【题型】解答题　【知识点】解析几何　【难度】medium
已知点$A(0,-3)$和点$P\left(3,\dfrac{3}{2}\right)$在椭圆$C:\dfrac{x^2}{a^2}+\dfrac{y^2}{b^2}=1(a>b>0)$上

\noindent (1)求椭圆$C$的标准方程及离心率；

\noindent (2)若点$B$为直线$x-2y+6=0$与椭圆$C$的公共点，求$\triangle ABP$的面积.
【解答】
\noindent \textbf{【答案】}(1)$\dfrac{x^2}{12}+\dfrac{y^2}{9}=1$；$e=\dfrac{1}{2}$；

\noindent (2)$\dfrac{27}{2}$或$9$.

\noindent \textbf{【分析】}(1)根据椭圆上两点列方程可得$\begin{cases}a^2=12\\b^2=9\end{cases}$，进而求出$c=\sqrt{3}$，即可求解离心率；

\noindent (2)联立直线$x-2y+6=0$与椭圆的方程，求得点$B$的坐标，进而求出$\triangle ABP$的底和高，代入面积公式求解即可.

\noindent \textbf{【详解】}(1)因为点$A(0,-3)$和点$P\left(3,\dfrac{3}{2}\right)$在椭圆$C:\dfrac{x^2}{a^2}+\dfrac{y^2}{b^2}=1(a>b>0)$上，

\noindent 所以
\(
\begin{cases}
\dfrac{0^2}{a^2}+\dfrac{(-3)^2}{b^2}=1 \\
\dfrac{3^2}{a^2}+\dfrac{\left(\dfrac{3}{2}\right)^2}{b^2}=1
\end{cases}
\)
，解得$\begin{cases}a^2=12\\b^2=9\end{cases}$，即$\begin{cases}a=2\sqrt{3}\\b=3\end{cases}$，所以椭圆的方程为$\dfrac{x^2}{12}+\dfrac{y^2}{9}=1$；

\noindent 所以$c^2=a^2-b^2=3$，所以$c=\sqrt{3}$，所以椭圆$C$的离心率为$e=\dfrac{\sqrt{3}}{2\sqrt{3}}=\dfrac{1}{2}$；

\noindent (2)联立$x-2y+6=0$与椭圆$\dfrac{x^2}{12}+\dfrac{y^2}{9}=1$，消$x$得$2y^2-9y+9=0$，

\noindent 解得$y=\dfrac{3}{2}$或$y=3$，所以$B\left(-3,\dfrac{3}{2}\right)$或$B(0,3)$，

\noindent 当$B\left(-3,\dfrac{3}{2}\right)$时，由点$P\left(3,\dfrac{3}{2}\right)$知直线$BP$方程为$y=\dfrac{3}{2}$，且$|PB|=6$，

\noindent 点$A(0,-3)$到直线$BP$的距离为$\dfrac{3}{2}+3=\dfrac{9}{2}$，所以$\triangle ABP$的面积为$\dfrac{1}{2}\times6\times\dfrac{9}{2}=\dfrac{27}{2}$；

\noindent 当$B(0,3)$时，由点$A(0,-3)$知直线$AB$方程为$x=0$，且$|AB|=6$，

\noindent 点$P\left(3,\dfrac{3}{2}\right)$到直线$AB$的距离为$3$，所以$\triangle ABP$的面积为$\dfrac{1}{2}\times6\times3=9$；

\noindent 综上，$\triangle ABP$的面积为$\dfrac{27}{2}$或$9$.
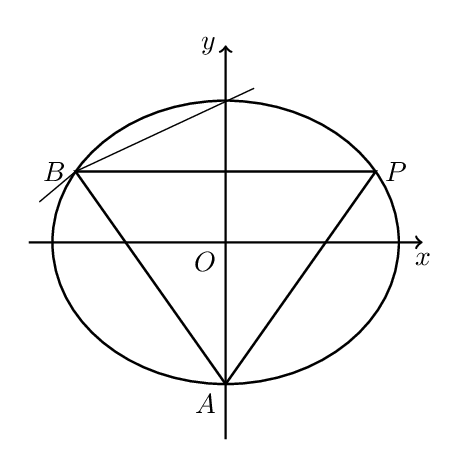
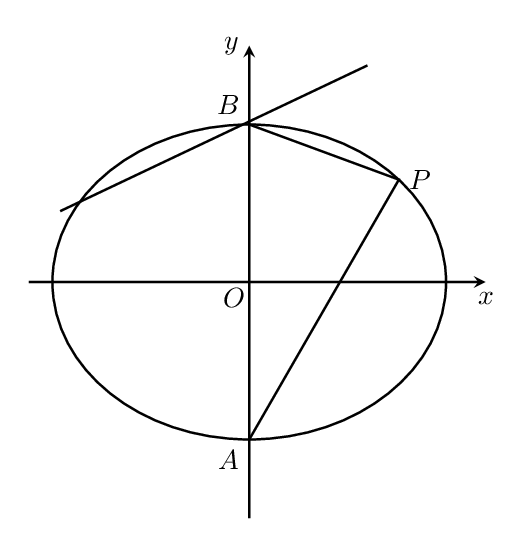